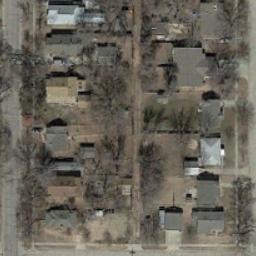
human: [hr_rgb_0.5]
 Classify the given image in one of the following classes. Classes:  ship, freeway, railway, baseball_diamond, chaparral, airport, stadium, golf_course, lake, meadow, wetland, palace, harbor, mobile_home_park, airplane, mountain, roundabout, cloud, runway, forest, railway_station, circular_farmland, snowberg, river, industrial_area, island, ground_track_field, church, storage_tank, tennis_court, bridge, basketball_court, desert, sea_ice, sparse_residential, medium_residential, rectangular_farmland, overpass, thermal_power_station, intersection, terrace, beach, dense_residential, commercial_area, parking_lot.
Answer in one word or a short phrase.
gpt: medium_residential